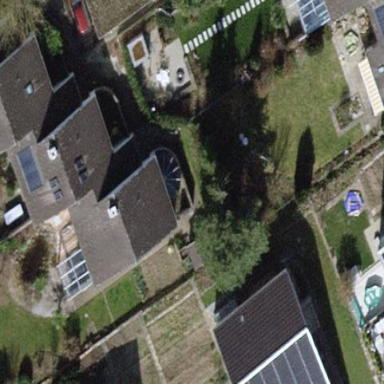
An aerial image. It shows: Terrace-style building with gabled roof.